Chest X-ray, PA view. Patient: 77 years old, sex M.
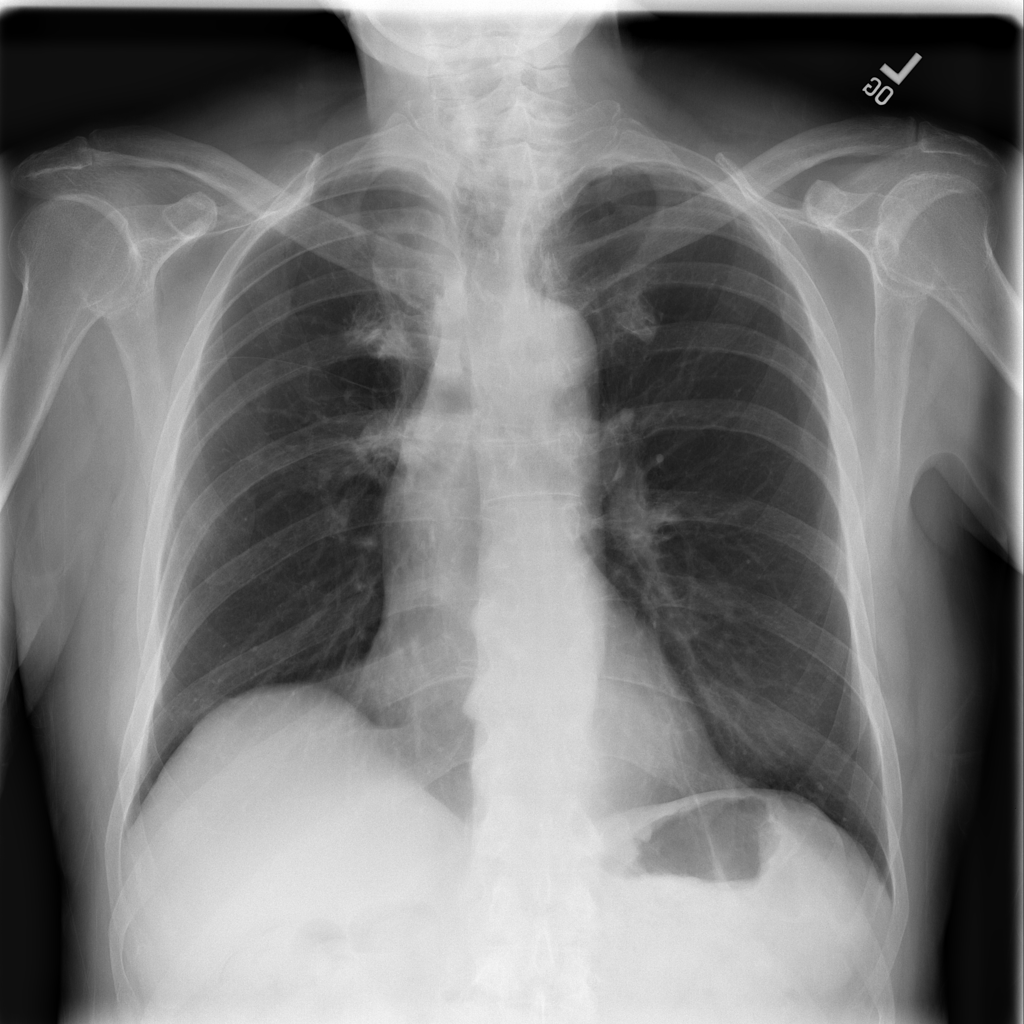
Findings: No Finding